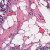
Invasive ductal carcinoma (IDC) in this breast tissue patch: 1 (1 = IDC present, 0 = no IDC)